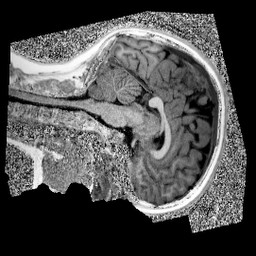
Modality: UNIT1
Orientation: sagittal
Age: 10
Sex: female
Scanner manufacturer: siemens
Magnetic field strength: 3 T
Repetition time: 4 s
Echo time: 0.00299 s